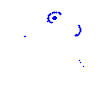
Particle: kaon